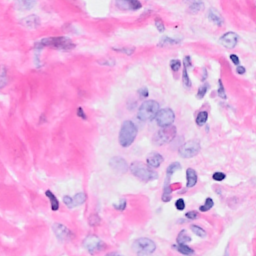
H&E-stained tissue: Breast